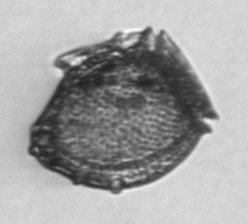
Label: Dinophysis_norvegica